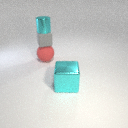
large cyan metal cube to the right of large red rubber sphere